Question: The company I work for has an applet which requires special access to the client machine, so every Jar file is signed digitally. The applet and the company's web application interact using javascript to communicate.
The problem is that the first time the applet is used via javascript, Java throws a Warnign Security popup asking the user to "Allow" or "Do Not Allow" the access to the applet from the website.
I've checked the Oracle's guides to digitally sign applets, to Manifest parameters, but I can not remove the security warning. Also, everytime we test the application, we clear the browser's cache and Java Cache through the Java Control Panel. We work under Windows 7 and 8.
Here is a sample of the Manifest file in the main applet's jar:
'''
Manifest-Version: 1.0
Ant-Version: Apache Ant 1.9.1
Trusted-Library: true
Application-Library-Allowable-Codebase: one.developdomain.net two.developdomain.net *.developdomain.net productiondomain1.net productiondomain2.net productiondomain3.net
Trusted-Only: false
Built-By: My Name
Application-Name: My Application Name
Permissions: all-permissions
Created-By: 1.7.0_45-b18 (Oracle Corporation)
Caller-Allowable-Codebase: one.developdomain.net two.developdomain.net *.developdomain.net productiondomain1.net productiondomain2.net productiondomain3.net
Codebase: one.developdomain.net two.developdomain.net *.developdomain.net productiondomain1.net productiondomain2.net productiondomain3.net
Name: services/xmpp/ChatPanel$4.class
SHA1-Digest: 7On19s6cztysSsrtARTlT5g1R8U=
....
'''
Here is a sample of the JNLP file used to deploy the applet:
'''
<?xml version="1.0" encoding="UTF-8"?>
<jnlp spec="1.0+" href="launch-1.3.4.jnlp">
<information>
<title>Application Title</title>
<vendor>Our Company</vendor>
<homepage href="http://www.ourdomain.net" />
</information>
<security>
<all-permissions/>
</security>
<update check="always" policy="always" />
<resources os="Windows" arch="x86">
<j2se version="1.7+" java-vm-args="-Djnlp.packEnabled=false" href="http://java.sun.com/products/autodl/j2se" />
<jar href="firstjar.jar" version="1.3" download="progress"/>
<jar href="secondjar.jar" main="true" version="1.49"/>
...
</resources>
<resources os="Windows" arch="x86_64">
<j2se version="1.7+" java-vm-args="-Djnlp.packEnabled=false" href="http://java.sun.com/products/autodl/j2se" />
<jar href="firstjar.jar" version="1.3" download="progress"/>
<jar href="secondjar.jar" main="true" version="1.49"/>
...
</resources>
<resources os="Mac OS X">
<j2se version="1.7+" java-vm-args="-Djnlp.packEnabled=false" href="http://java.sun.com/products/autodl/j2se" />
<jar href="firstjar.jar" version="1.3" download="progress"/>
<jar href="secondjar.jar" main="true" version="1.49"/>
...
</resources>
<applet-desc
name="My Application Name"
main-class="main.MainClass"
width="300"
height="300"
progress-class="firstjar.ProgressIndicator">
<param name="MAYSCRIPT" value="true" />
<param name="scriptable" value="true" />
</applet-desc>
</jnlp>
'''
Also, each signed jar file contains the following two special folders and files:
'''
jarfile.jar +-META-INF | +-MANIFEST.MF
| +-CODESIGN.SF
| +-CODESIGN.RSA
+-JNLP-INF +-APPLICATION.JNLP
'''
The digital signature is done with a valid and CA approved certificate, so I am almost sure the problem is not the certificate.
Here is an screenshot of the warning security message:

Thank you very much for your attention and help.
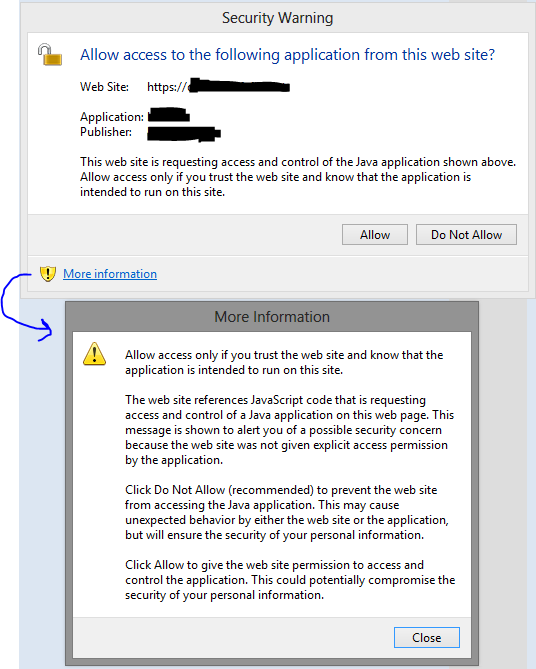
Answer: There is a <URL> in the current release of the Java plugin that causes the Caller-Allowable-Codebase attribute to be ignored if the Trusted-Library attribute is also present.
Also, according to my tests the applet must be signed by a certificate for Caller-Allowable-Codebase to be respected.